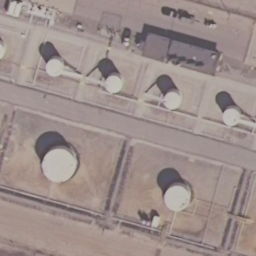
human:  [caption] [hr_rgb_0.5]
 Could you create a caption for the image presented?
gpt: There are some small storage tanks arranged neatly on the ground .

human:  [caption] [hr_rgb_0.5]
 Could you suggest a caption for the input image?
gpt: Some small storage tanks are arranged neatly on the ground .

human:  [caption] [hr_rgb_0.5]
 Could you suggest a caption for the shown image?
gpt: Some small storage tanks are on the ground .

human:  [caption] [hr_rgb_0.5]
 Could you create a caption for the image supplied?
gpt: There are some small storage tanks on the ground .

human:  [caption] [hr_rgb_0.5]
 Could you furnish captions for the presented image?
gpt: Some small storage tanks are on the ground .